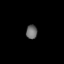
Tissue: lung
Cell type: Epithelial cells
Senescence score: 0.2273
Nuclear area (px): 153
Mean DAPI intensity: 107.386